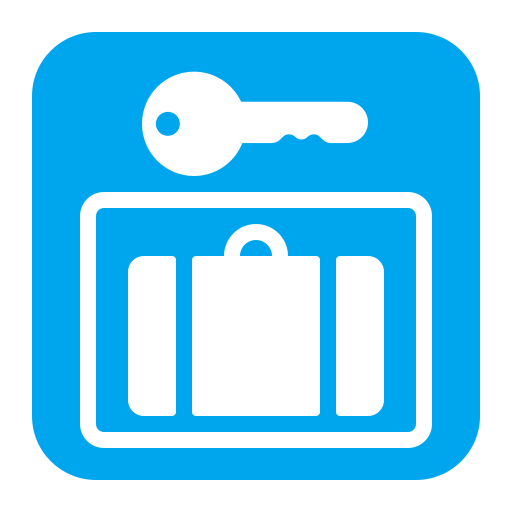
left luggage flat